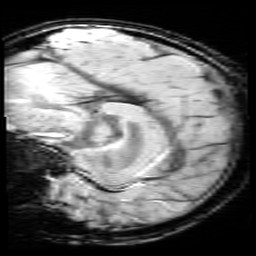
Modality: SWI
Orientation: sagittal
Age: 10
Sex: male
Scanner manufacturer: siemens
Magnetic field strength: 3 T
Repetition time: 0.027 s
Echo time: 0.02 s